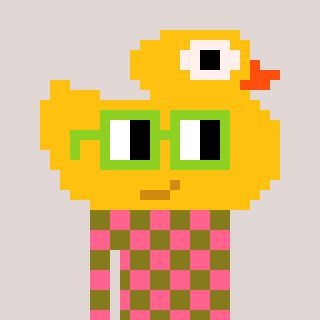
a pixel art character with square light green glasses, a ducky-shaped head and a gunk-colored body on a warm background